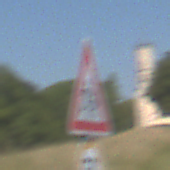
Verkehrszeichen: KinderLinks
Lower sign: Geschwindigkeit50
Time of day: Midday
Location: Outdoor (Nature)
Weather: Clear
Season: NotSpecified
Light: Natural